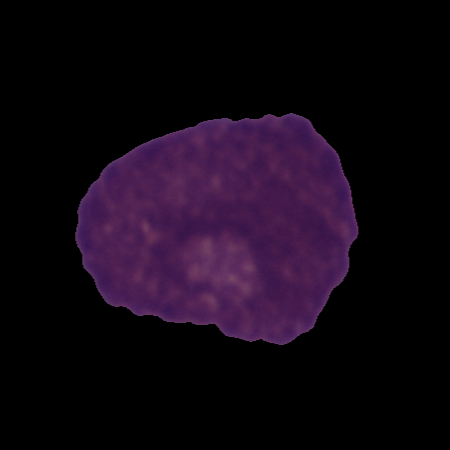
Label: cancer